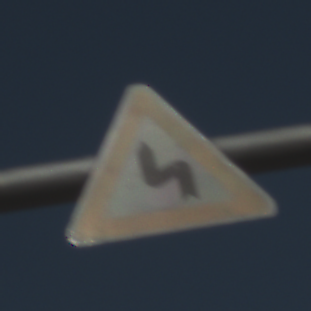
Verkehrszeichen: DoppelkurveZunaechstLinks
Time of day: MorningAfternoon
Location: Outdoor (Suburban)
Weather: Clear
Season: NotSpecified
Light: Natural